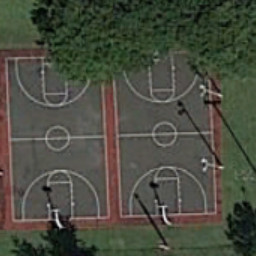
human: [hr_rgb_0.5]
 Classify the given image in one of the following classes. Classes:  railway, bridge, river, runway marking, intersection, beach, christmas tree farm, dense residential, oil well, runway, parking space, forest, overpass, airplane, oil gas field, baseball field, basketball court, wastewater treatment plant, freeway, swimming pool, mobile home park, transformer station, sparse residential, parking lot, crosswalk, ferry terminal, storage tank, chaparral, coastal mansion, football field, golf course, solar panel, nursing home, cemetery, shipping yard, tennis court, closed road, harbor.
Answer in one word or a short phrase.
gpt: basketball court